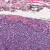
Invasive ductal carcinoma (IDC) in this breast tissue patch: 1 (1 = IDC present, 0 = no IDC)